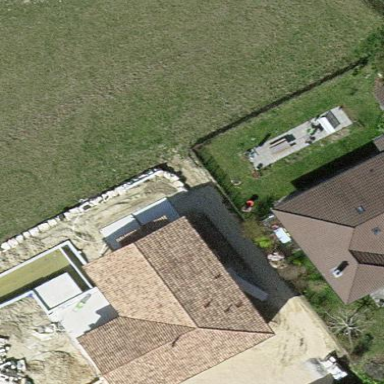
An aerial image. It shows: Detached building.